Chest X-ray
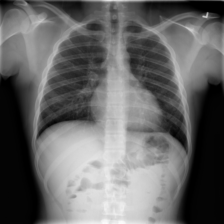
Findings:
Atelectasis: negative
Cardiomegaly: negative
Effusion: negative
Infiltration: negative
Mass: negative
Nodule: negative
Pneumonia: negative
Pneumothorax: negative
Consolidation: positive
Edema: negative
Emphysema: negative
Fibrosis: negative
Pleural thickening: negative
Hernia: negative